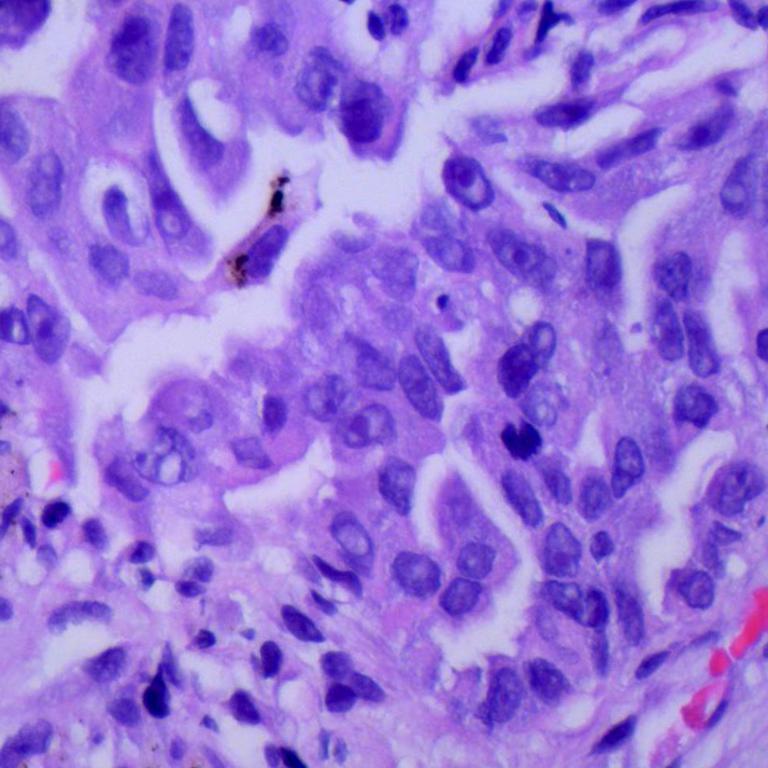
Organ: lung
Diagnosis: adenocarcinomas